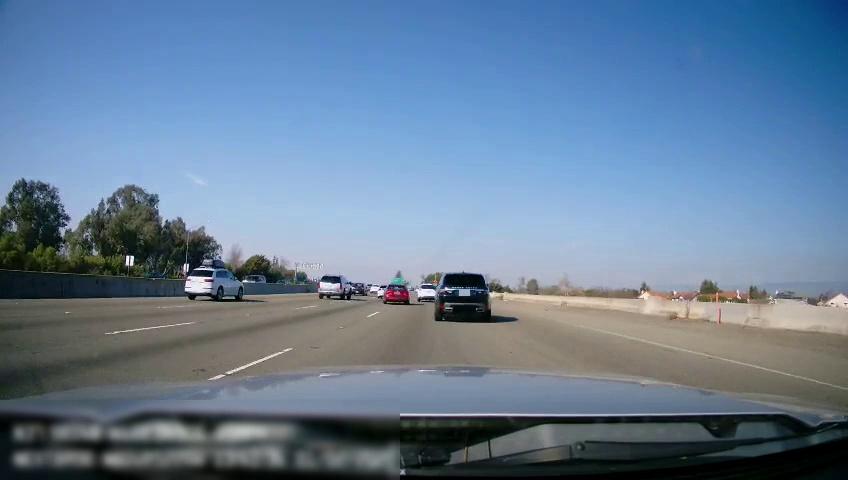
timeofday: Day
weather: Sunny
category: Drivable Space
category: Vehicles | Car
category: Vehicles | Car
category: Vehicles | Car
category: Vehicles | SUV
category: Vehicles | SUV
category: Vehicles | Car
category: Vehicles | SUV
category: Vehicles | SUV
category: Vehicles | SUV
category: Lanes | Current Lane
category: Lanes | Current Lane
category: Lanes | Alternate Lane
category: Lanes | Alternate Lane